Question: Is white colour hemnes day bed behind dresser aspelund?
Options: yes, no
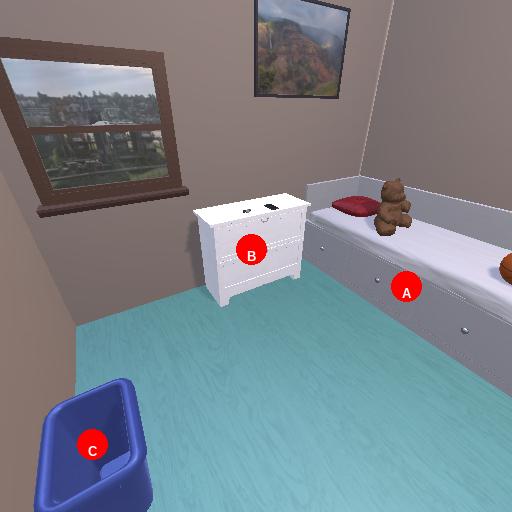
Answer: yes